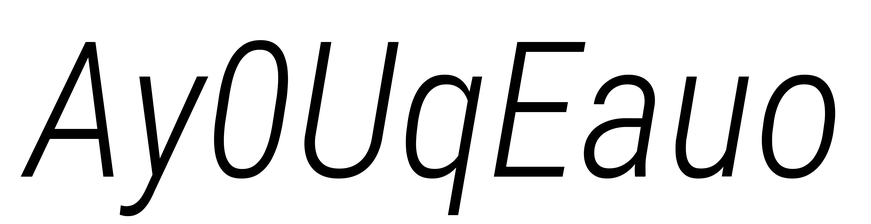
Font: Roboto-Italic_Condensed_Light_Italic